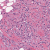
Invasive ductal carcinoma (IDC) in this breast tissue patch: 1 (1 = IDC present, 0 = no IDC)